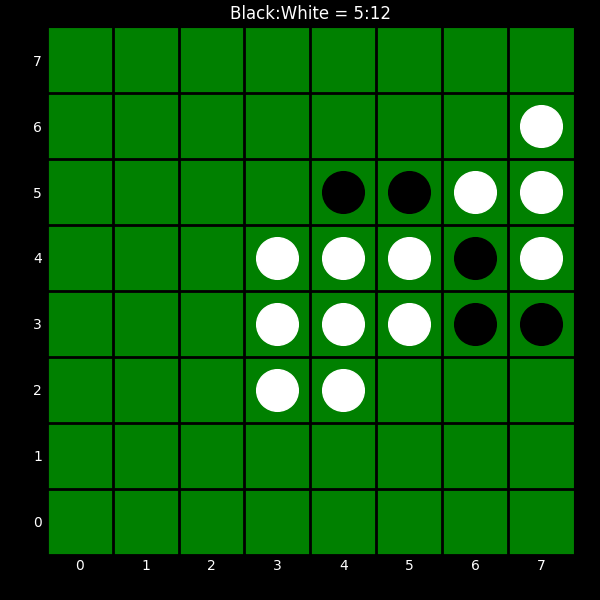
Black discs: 5
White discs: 12